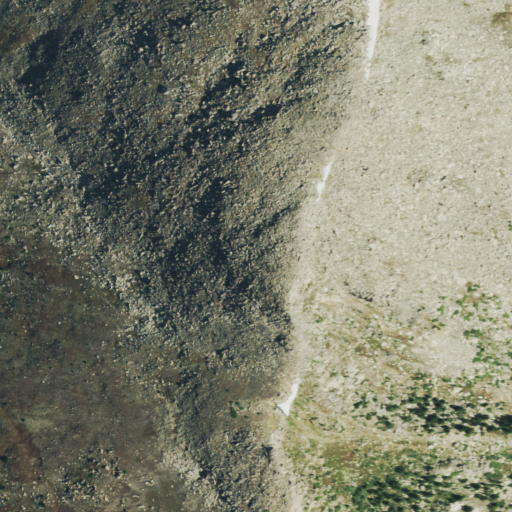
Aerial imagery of mountain in Colorado named Mount Nast containing grassland, barren land, shrub, and snow